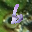
Label: 6